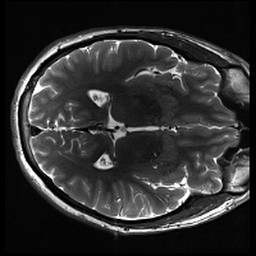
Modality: inplaneT2
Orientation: axial